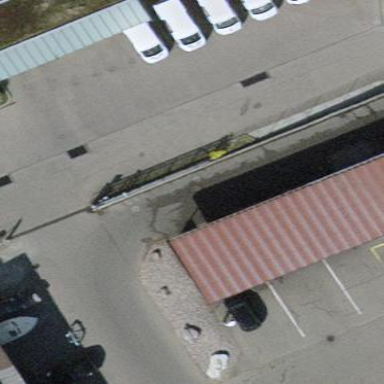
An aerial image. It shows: View of roof of building.